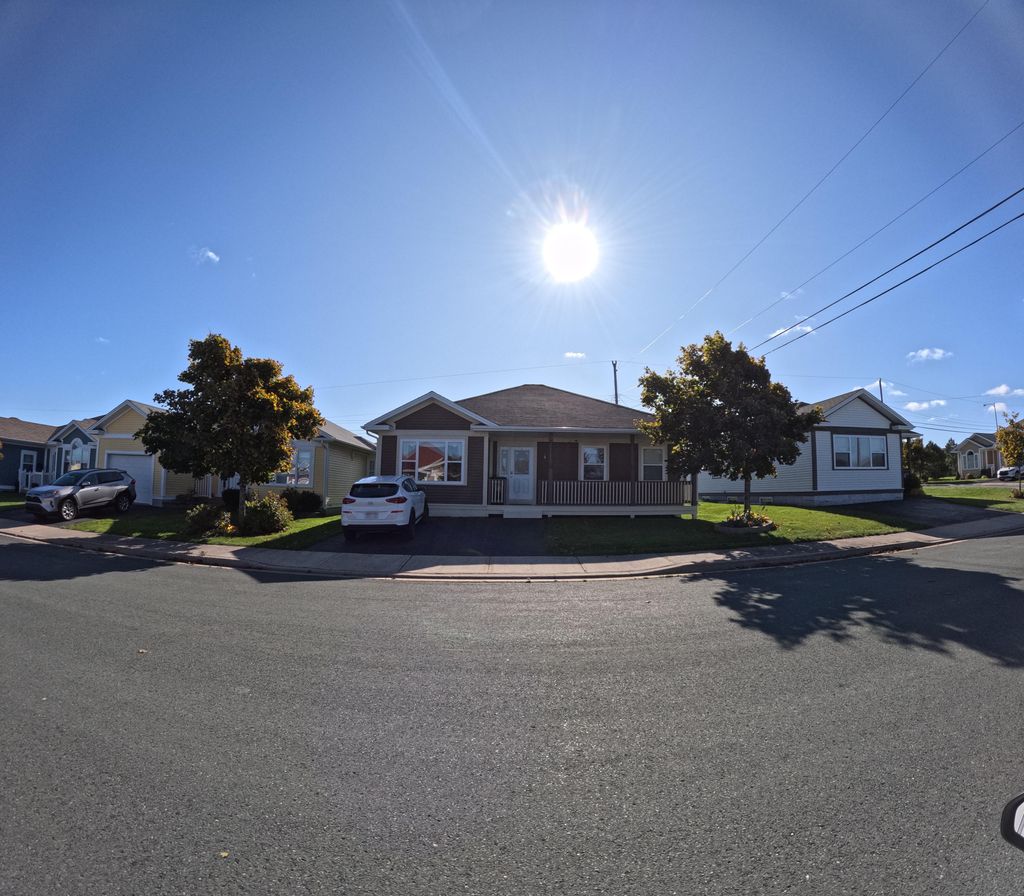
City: st_johns